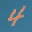
Label: 4